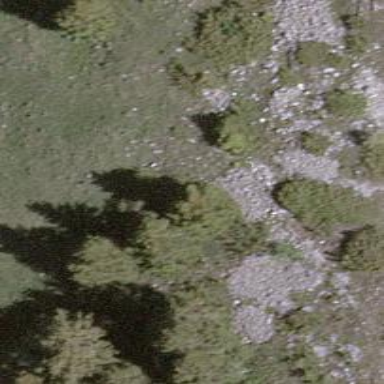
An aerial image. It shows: Single tag "natural: tree."